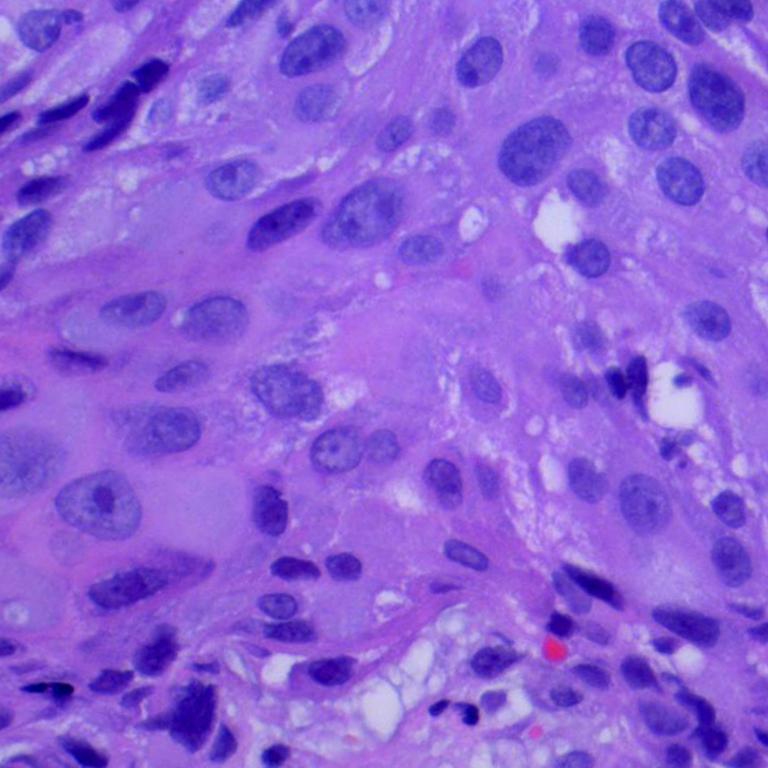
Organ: lung
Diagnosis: squamous carcinomas